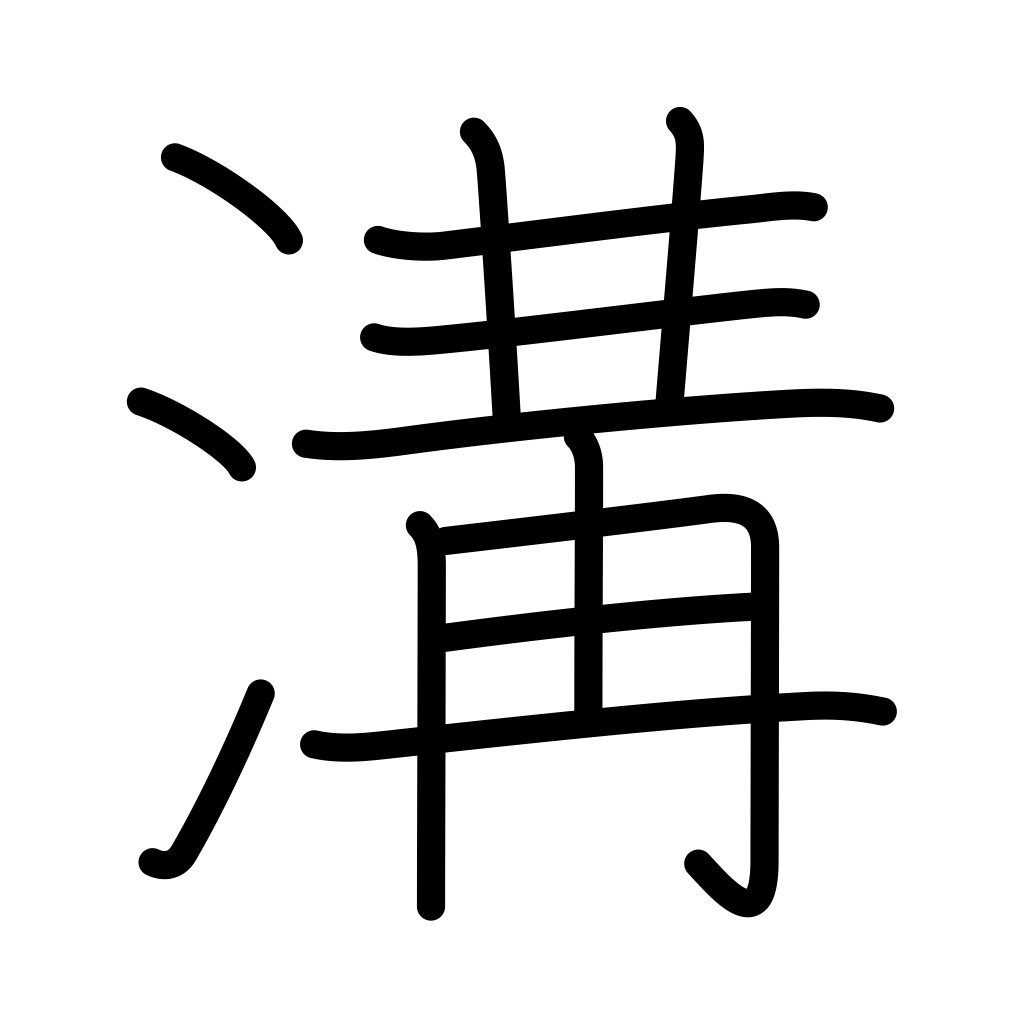
Meaning: gutter, ditch, sewer, drain, 10**32